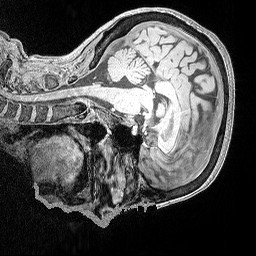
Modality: MP2RAGE
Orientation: sagittal
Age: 62
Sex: female
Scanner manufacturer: siemens
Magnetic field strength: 3 T
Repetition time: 5 s
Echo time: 0.00298 s